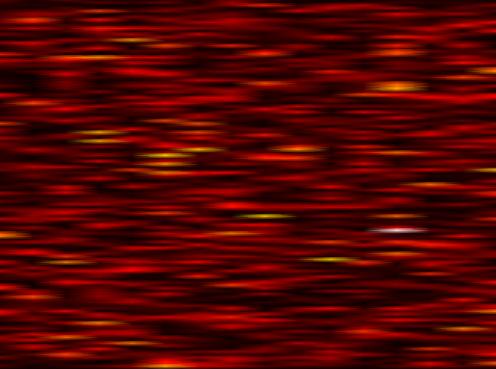
Label: WOLA